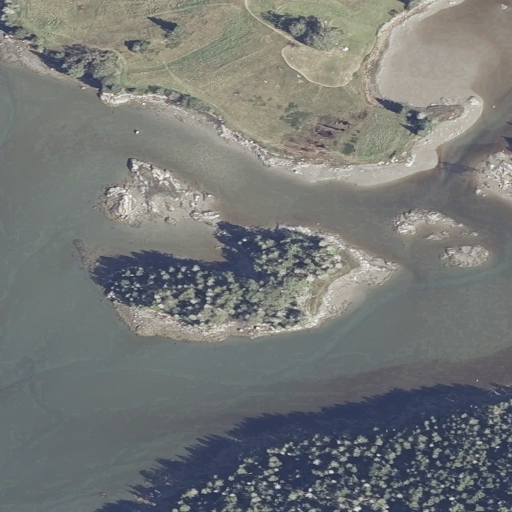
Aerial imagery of island in Maine named Whig Island containing open water, herbaceous wetlands, low intensity development, open development, evergreen forest, barren land, medium intensity development, and grassland